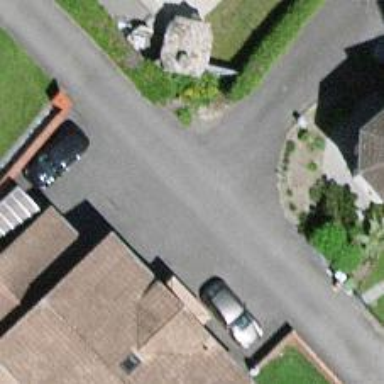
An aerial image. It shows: Living street.